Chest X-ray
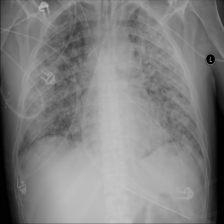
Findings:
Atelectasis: negative
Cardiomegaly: negative
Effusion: negative
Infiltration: negative
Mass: negative
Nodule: positive
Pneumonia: negative
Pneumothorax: negative
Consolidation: negative
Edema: negative
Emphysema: negative
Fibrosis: negative
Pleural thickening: negative
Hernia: negative